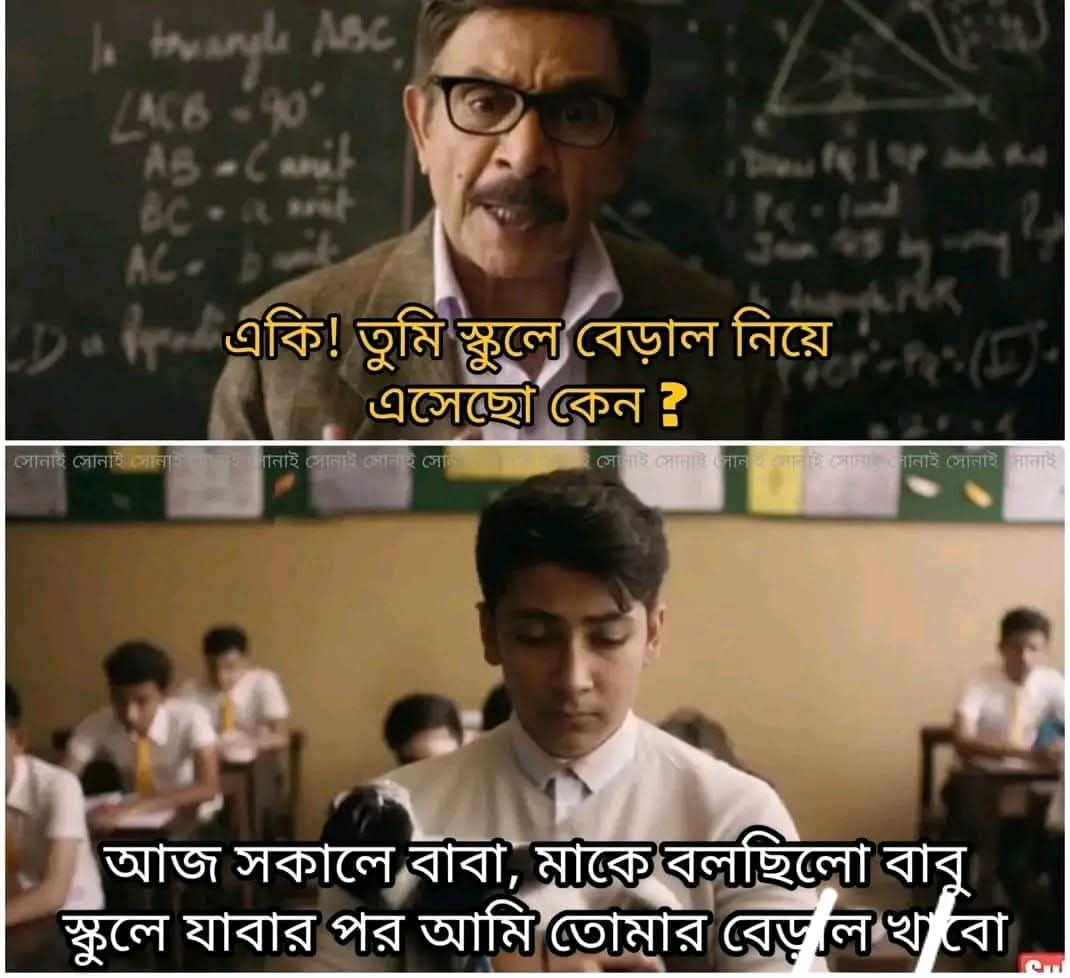
Text: একি! তুমি স্কুলে বেড়াল নিয়ে এসেছো কেন?
আজ সকালে বাবা, মাকে বলছিলো বাবু স্কুলে যাবার পর আমি তোমার বেড়াল খাবো
Label: Non Hate